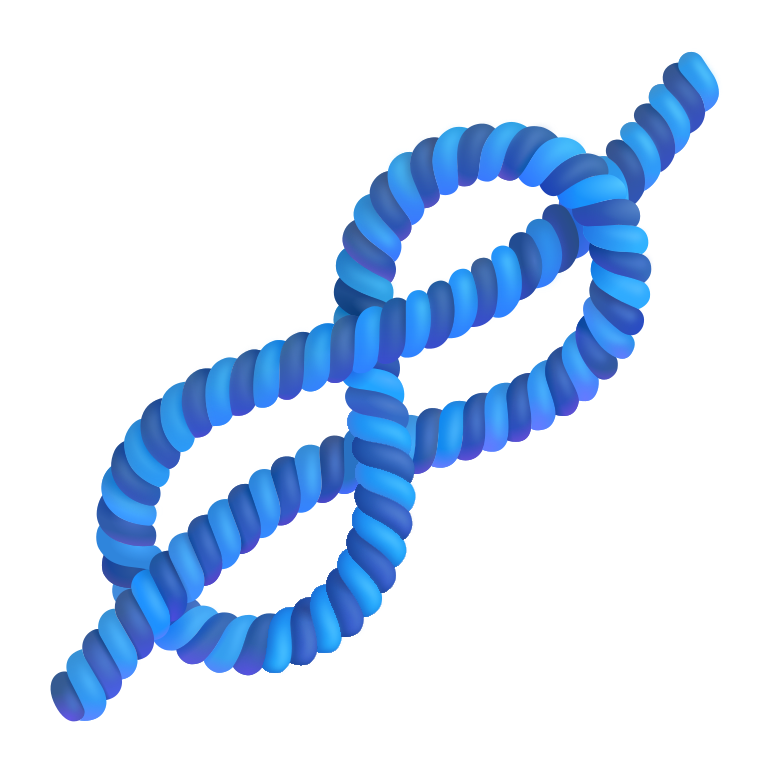
knot color